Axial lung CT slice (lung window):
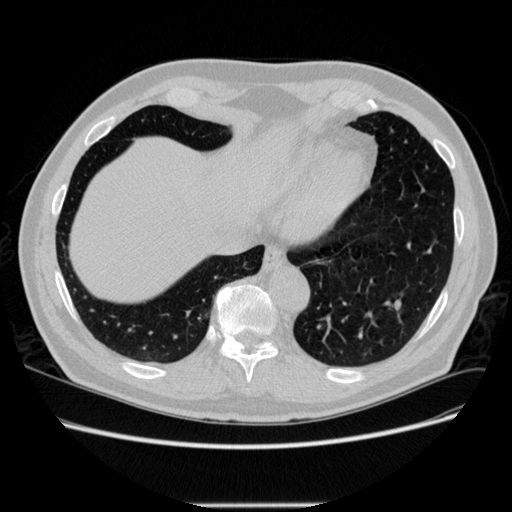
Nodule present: no